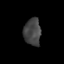
Tissue: lung
Cell type: Smooth muscle cells
Senescence score: 0.1816
Nuclear area (px): 454
Mean DAPI intensity: 67.242